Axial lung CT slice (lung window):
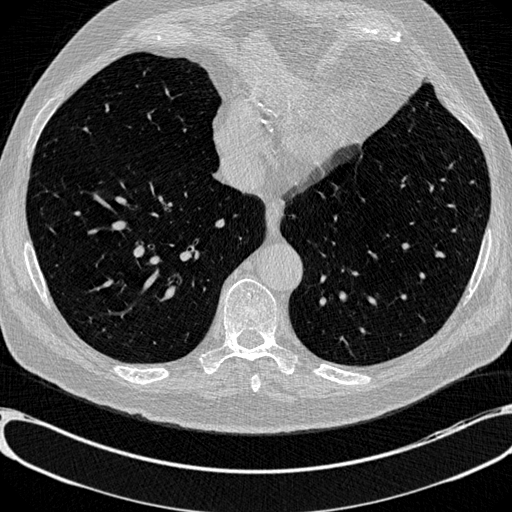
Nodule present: no